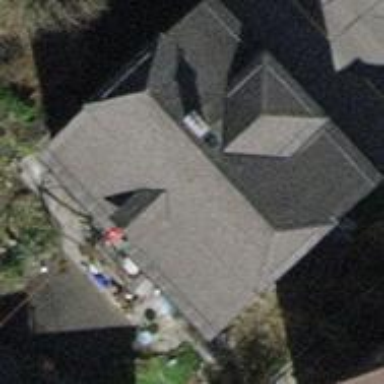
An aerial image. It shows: Hipped-roof building with apartments.